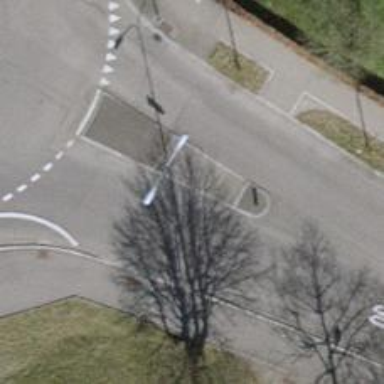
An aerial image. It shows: Unmarked crossing with pedestrian island.